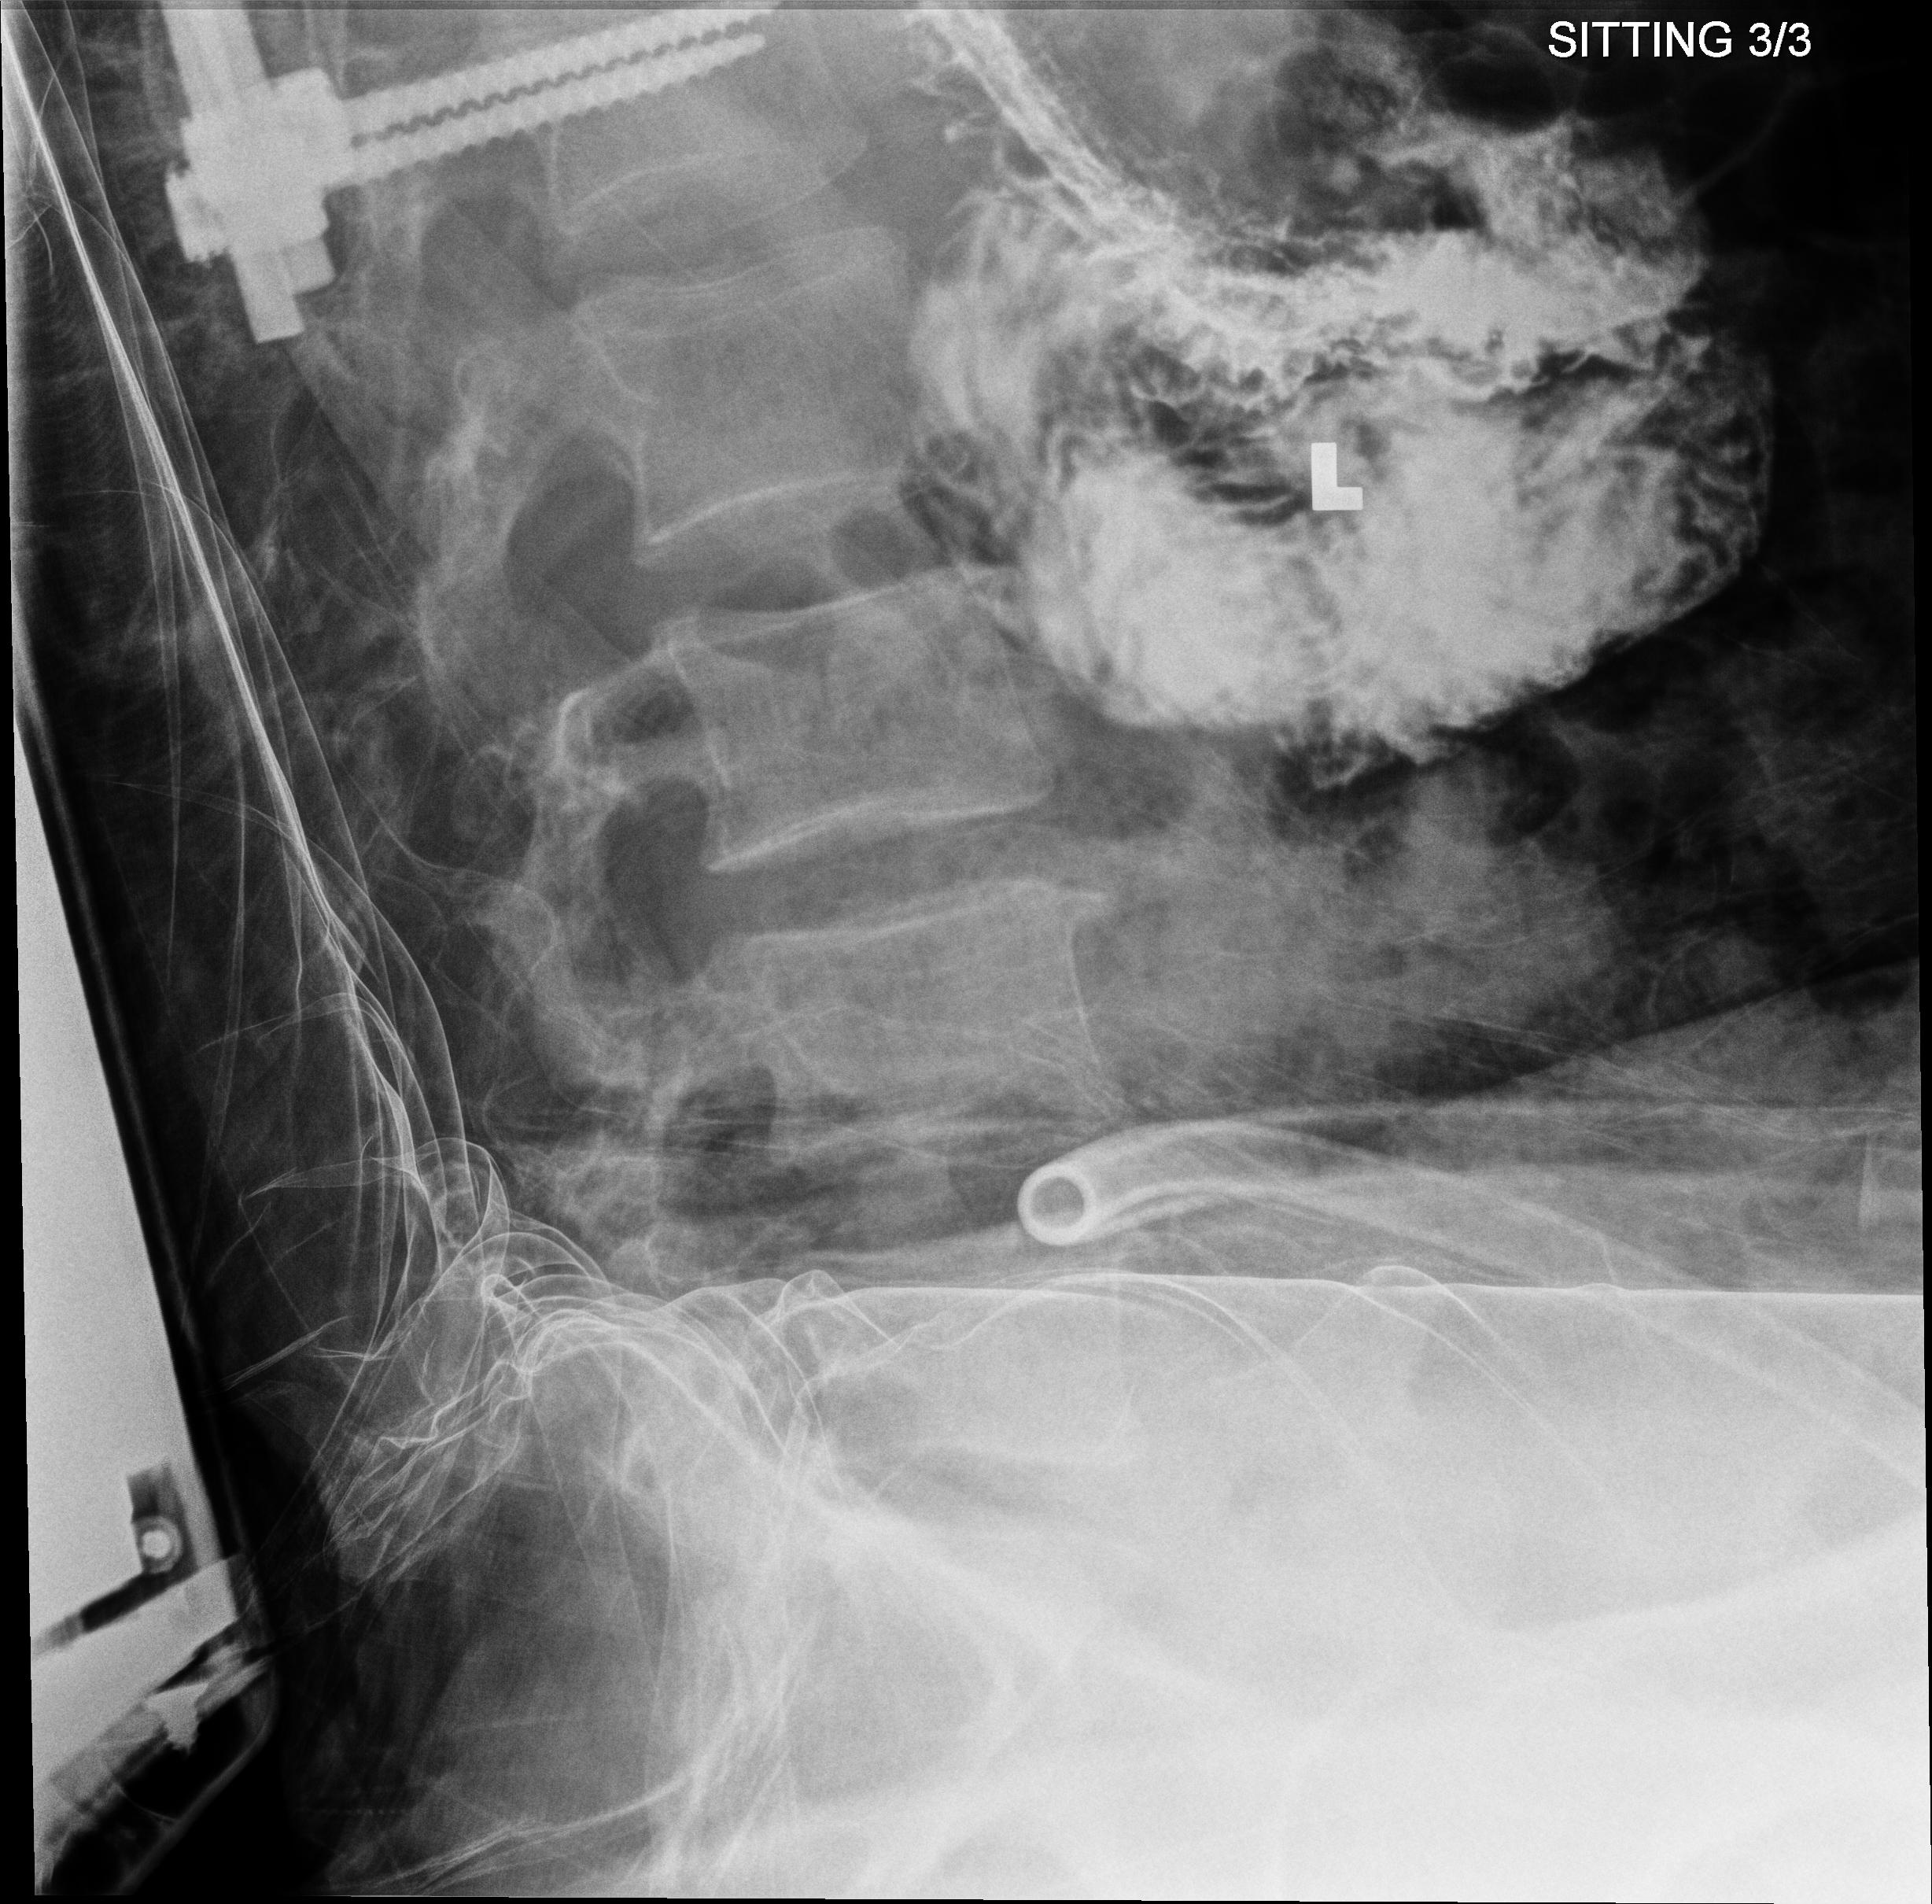
View: LATERAL
Implant manufacturer: nuvasive reline